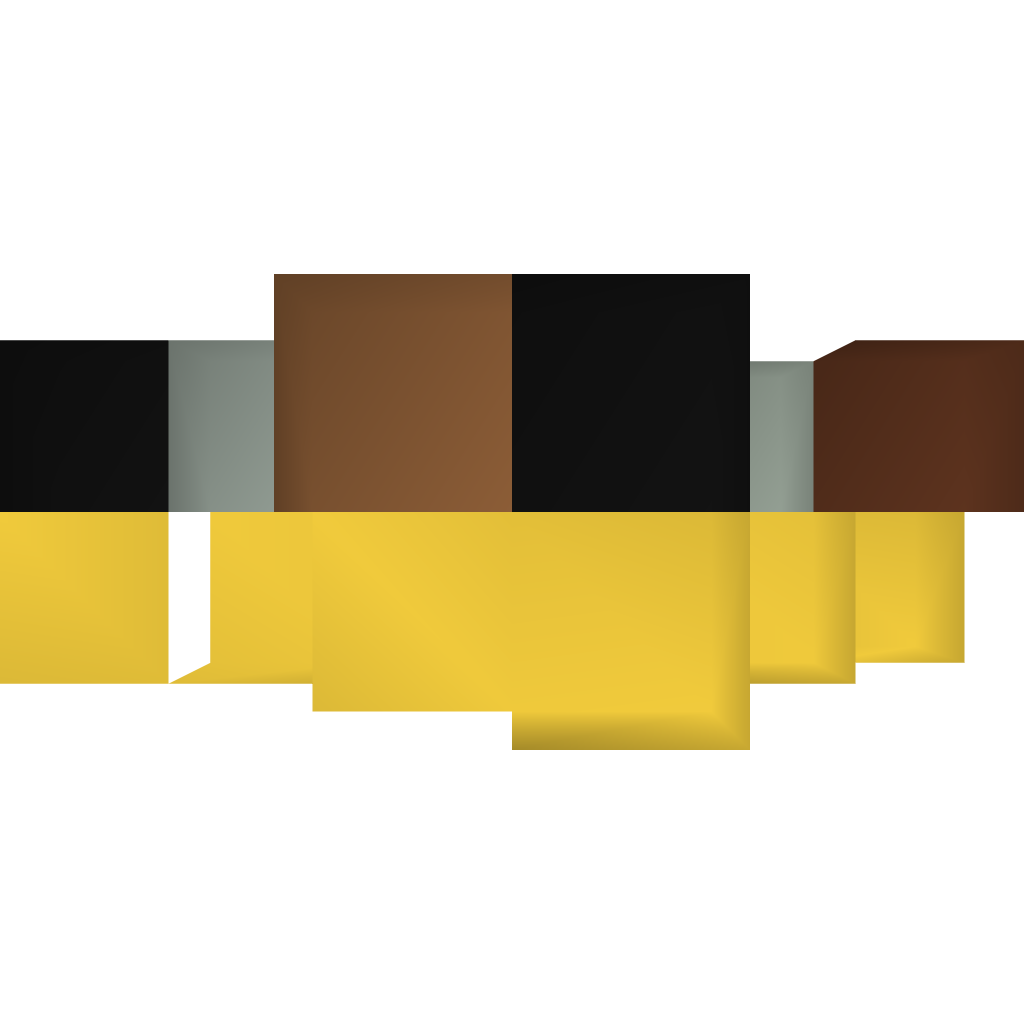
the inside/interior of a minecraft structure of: Clock Timer (Long)